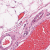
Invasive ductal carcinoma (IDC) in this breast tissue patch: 0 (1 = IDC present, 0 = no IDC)